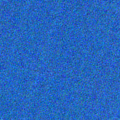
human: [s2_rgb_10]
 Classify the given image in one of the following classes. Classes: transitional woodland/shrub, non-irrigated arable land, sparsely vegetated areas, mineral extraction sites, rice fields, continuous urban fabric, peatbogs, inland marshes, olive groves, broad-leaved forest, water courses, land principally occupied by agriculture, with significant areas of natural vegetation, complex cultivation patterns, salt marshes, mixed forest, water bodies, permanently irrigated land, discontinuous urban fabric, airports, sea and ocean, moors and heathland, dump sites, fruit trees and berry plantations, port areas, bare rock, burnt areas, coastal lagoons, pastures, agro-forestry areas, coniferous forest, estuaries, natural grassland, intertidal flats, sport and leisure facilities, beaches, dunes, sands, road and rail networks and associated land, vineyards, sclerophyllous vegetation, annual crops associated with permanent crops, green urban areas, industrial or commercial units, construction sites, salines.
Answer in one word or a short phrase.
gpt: sea and ocean